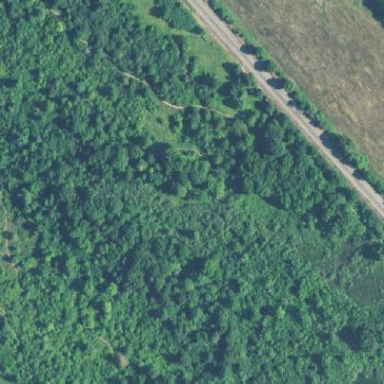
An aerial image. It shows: Nature reserve within woodland area.